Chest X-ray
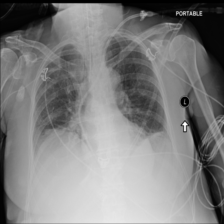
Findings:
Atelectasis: positive
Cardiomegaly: negative
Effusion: positive
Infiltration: negative
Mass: negative
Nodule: negative
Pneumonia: negative
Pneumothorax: negative
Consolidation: negative
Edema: negative
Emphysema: negative
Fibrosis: negative
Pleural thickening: negative
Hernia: negative